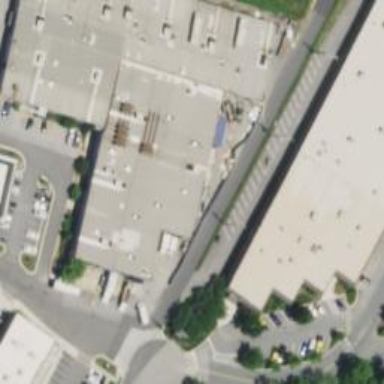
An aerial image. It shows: Commercial building.